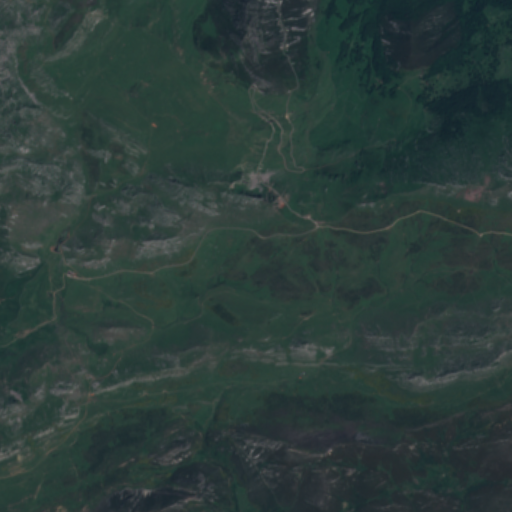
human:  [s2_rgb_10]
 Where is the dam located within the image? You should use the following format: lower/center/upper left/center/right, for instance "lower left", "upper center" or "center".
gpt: The dam is located in the center left of the image.
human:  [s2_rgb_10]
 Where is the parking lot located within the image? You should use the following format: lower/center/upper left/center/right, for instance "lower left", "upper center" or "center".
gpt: The parking lot is located in the center left of the image.
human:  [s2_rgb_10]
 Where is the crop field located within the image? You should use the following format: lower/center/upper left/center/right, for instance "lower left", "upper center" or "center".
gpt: There is no crop field in the image.